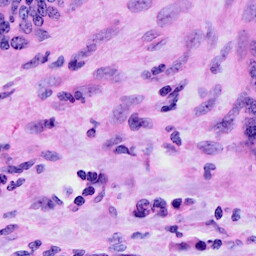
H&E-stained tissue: Cervix